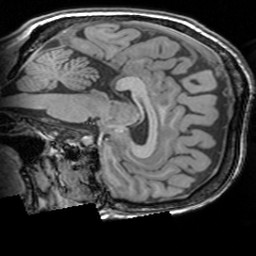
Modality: T1w
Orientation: sagittal
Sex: female
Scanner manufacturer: siemens
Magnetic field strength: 3 T
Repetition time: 1.63 s
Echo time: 0.00311 s